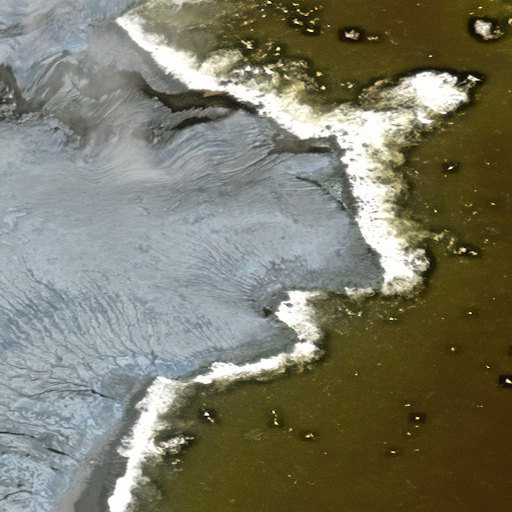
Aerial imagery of cape in Alaska named Qanatanam Iguga containing only unknown